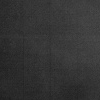
Atmospheric dust classification: dusty